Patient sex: M
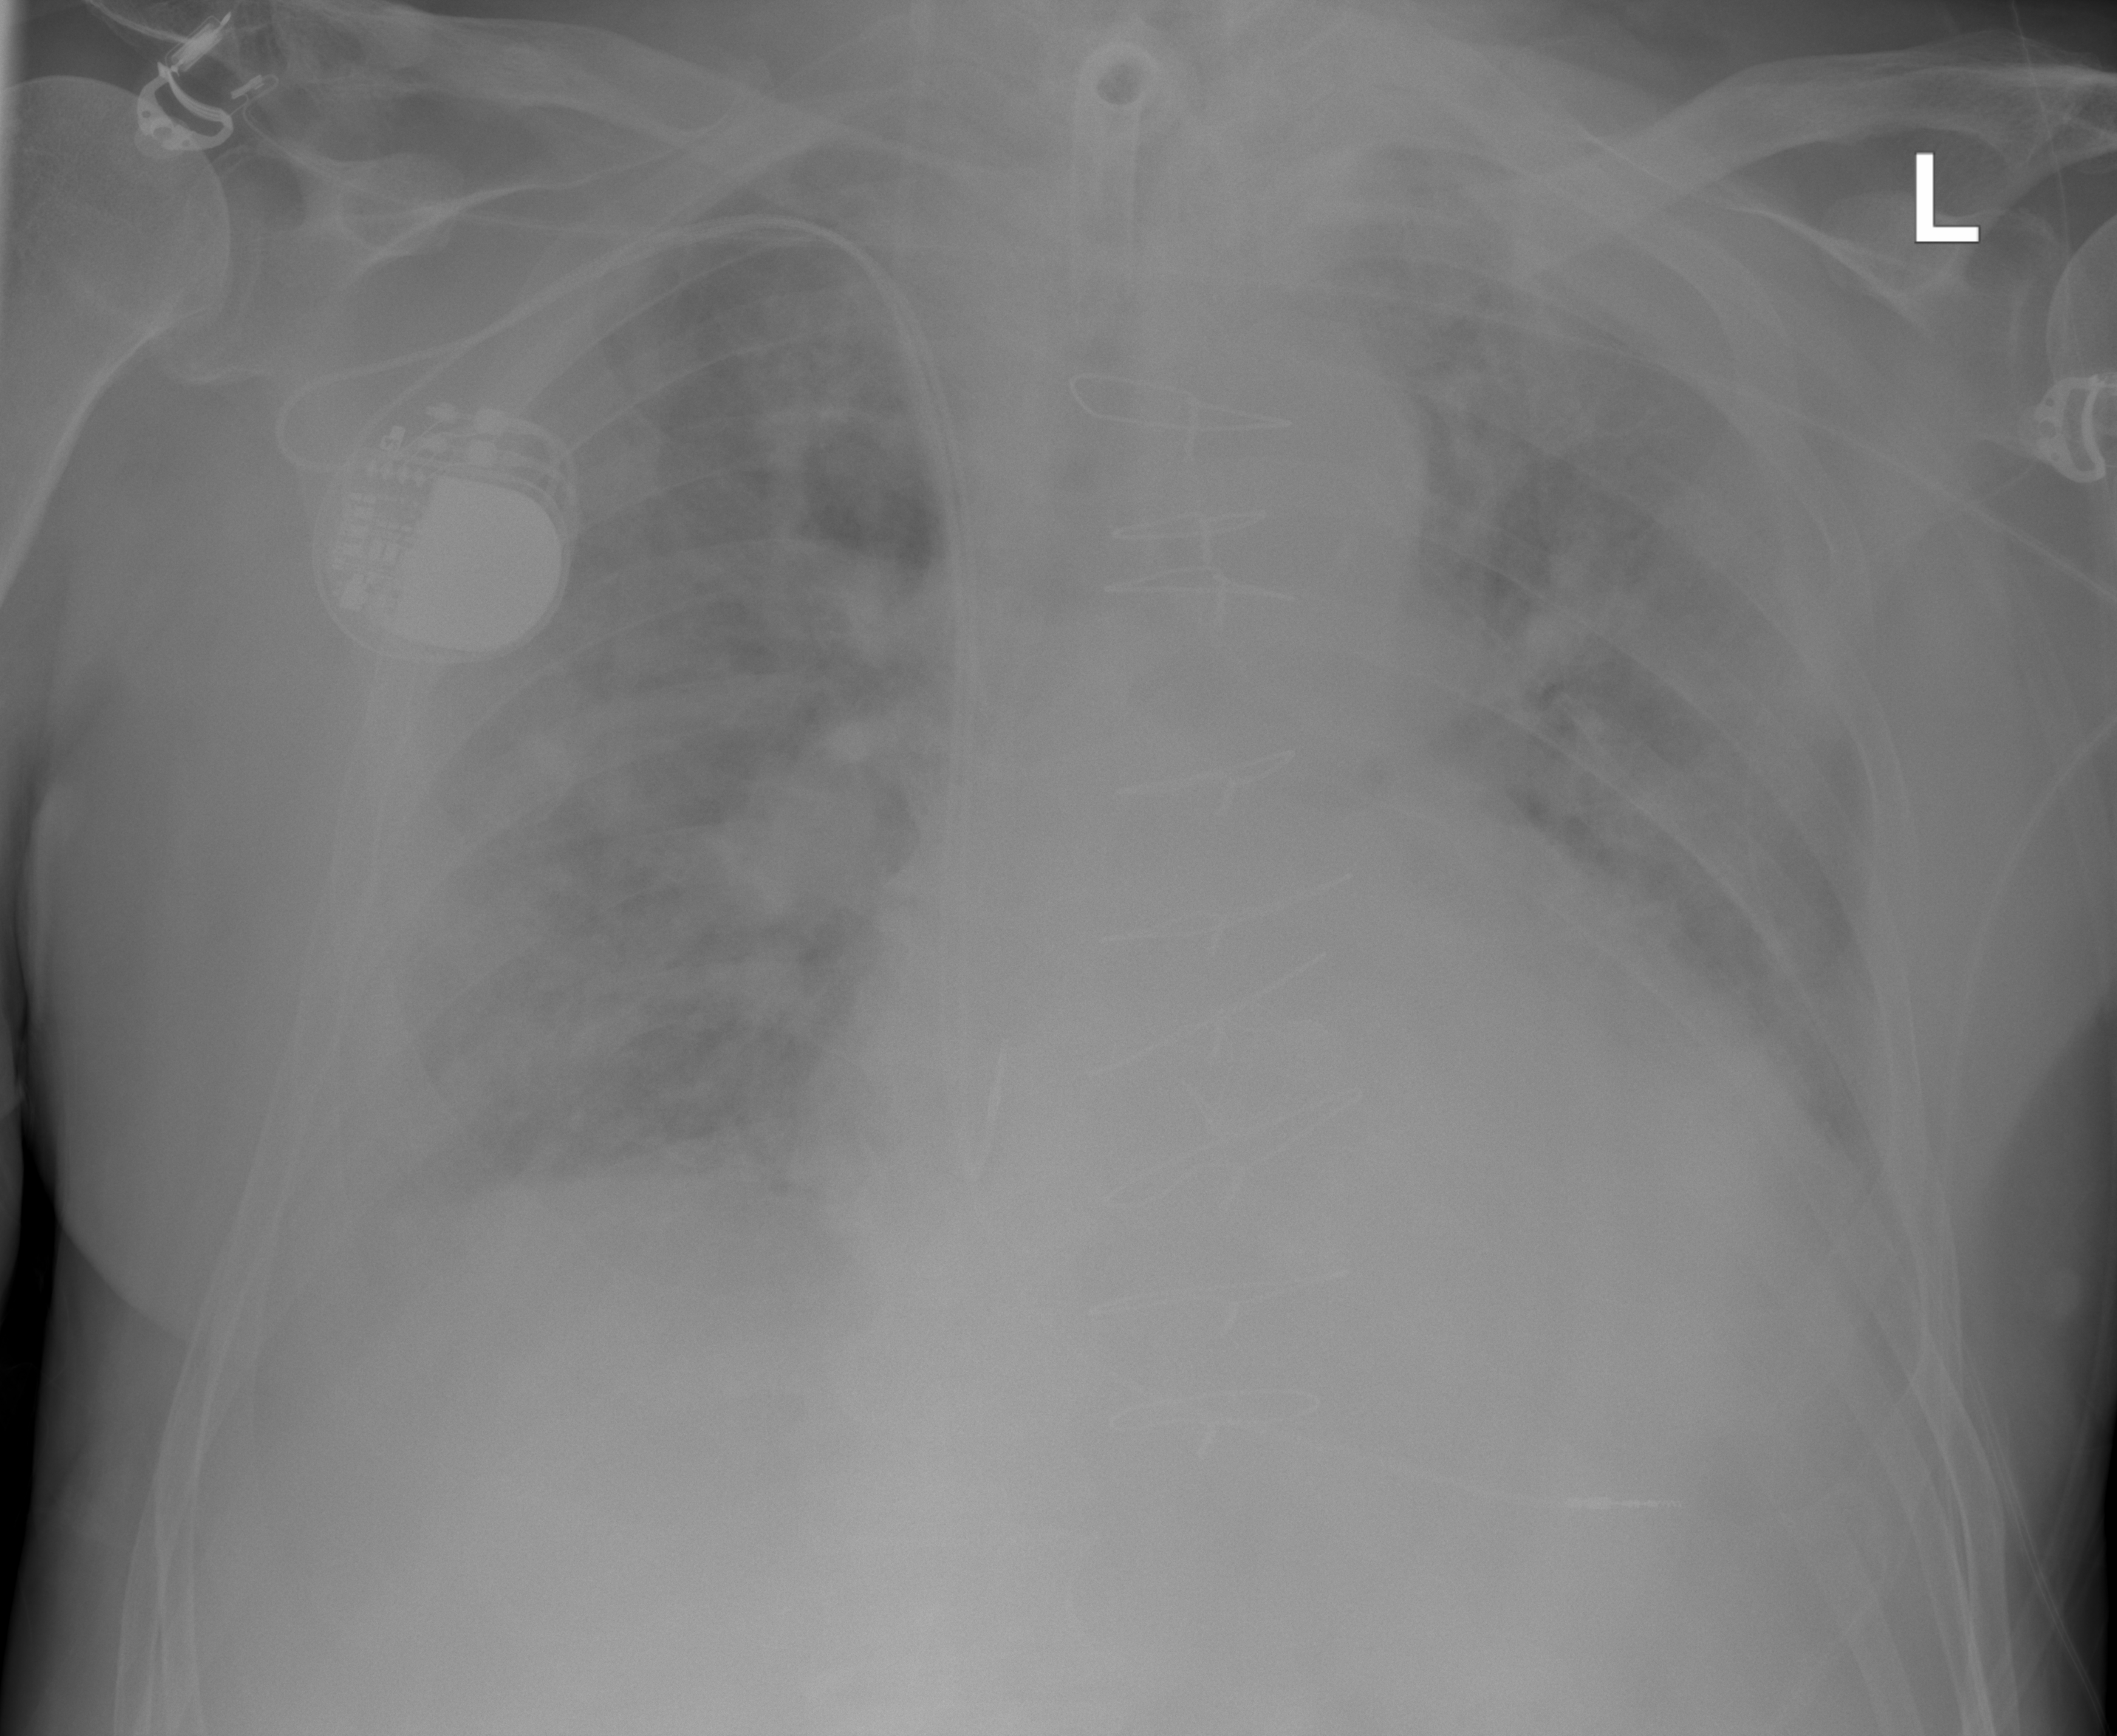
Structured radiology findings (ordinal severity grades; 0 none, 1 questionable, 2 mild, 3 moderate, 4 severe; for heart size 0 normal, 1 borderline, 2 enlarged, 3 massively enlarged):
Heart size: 2
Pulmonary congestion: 3
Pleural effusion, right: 2
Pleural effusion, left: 2
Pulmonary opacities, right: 3
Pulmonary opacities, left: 3
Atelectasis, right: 2
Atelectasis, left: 2